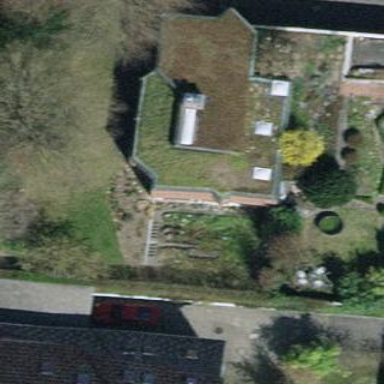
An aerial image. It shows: Building with tile roof.